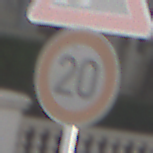
Verkehrszeichen: Geschwindigkeit20
Zusatzzeichen oben: SteinschlagRechts
Umgebung: Outdoor, Urban
Tageszeit: MorningAfternoon
Wetter: PartlyCloudy
Licht: Natural
Jahreszeit: NotSpecified
Kontrast: HighContrast